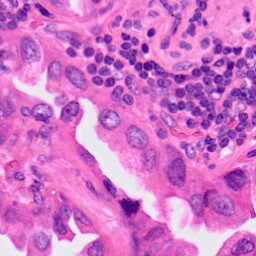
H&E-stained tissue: Lung